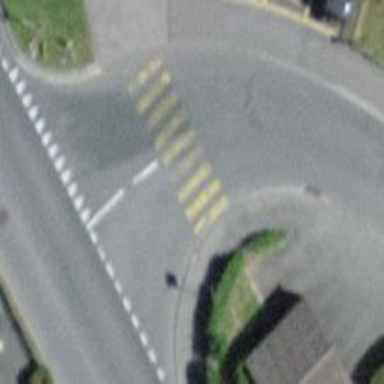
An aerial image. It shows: Zebra crossing on the road.